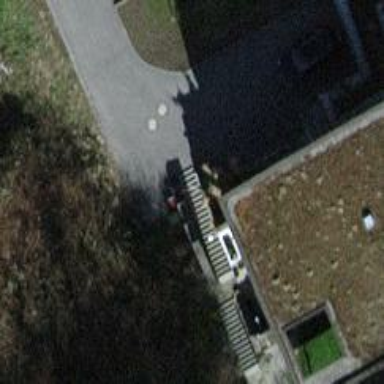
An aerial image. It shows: Paved driveway designated as service road.